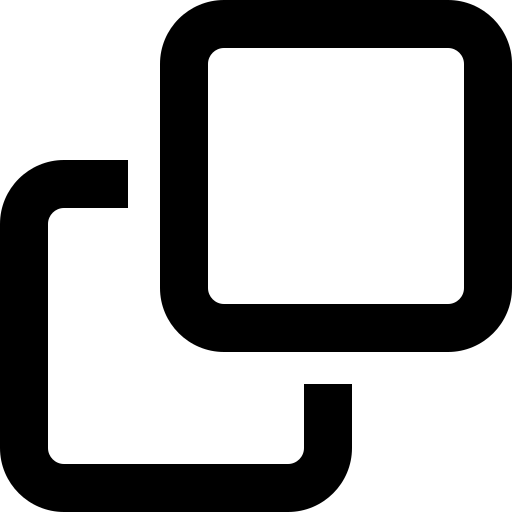
Tags: icon, FontAwesome, fa-icon, outline, clone